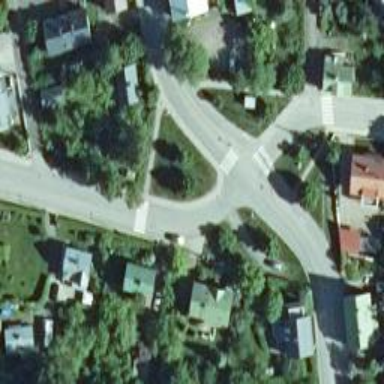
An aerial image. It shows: Asphalt footway with marked crossing.